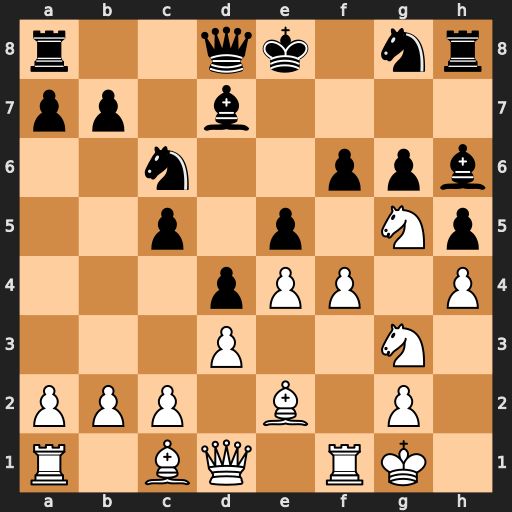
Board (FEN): r2qk1nr/pp1b4/2n2ppb/2p1p1Np/3pPP1P/3P2N1/PPP1B1P1/R1BQ1RK1
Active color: w
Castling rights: kq
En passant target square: -
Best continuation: Bxh5 gxh5 Qxh5+